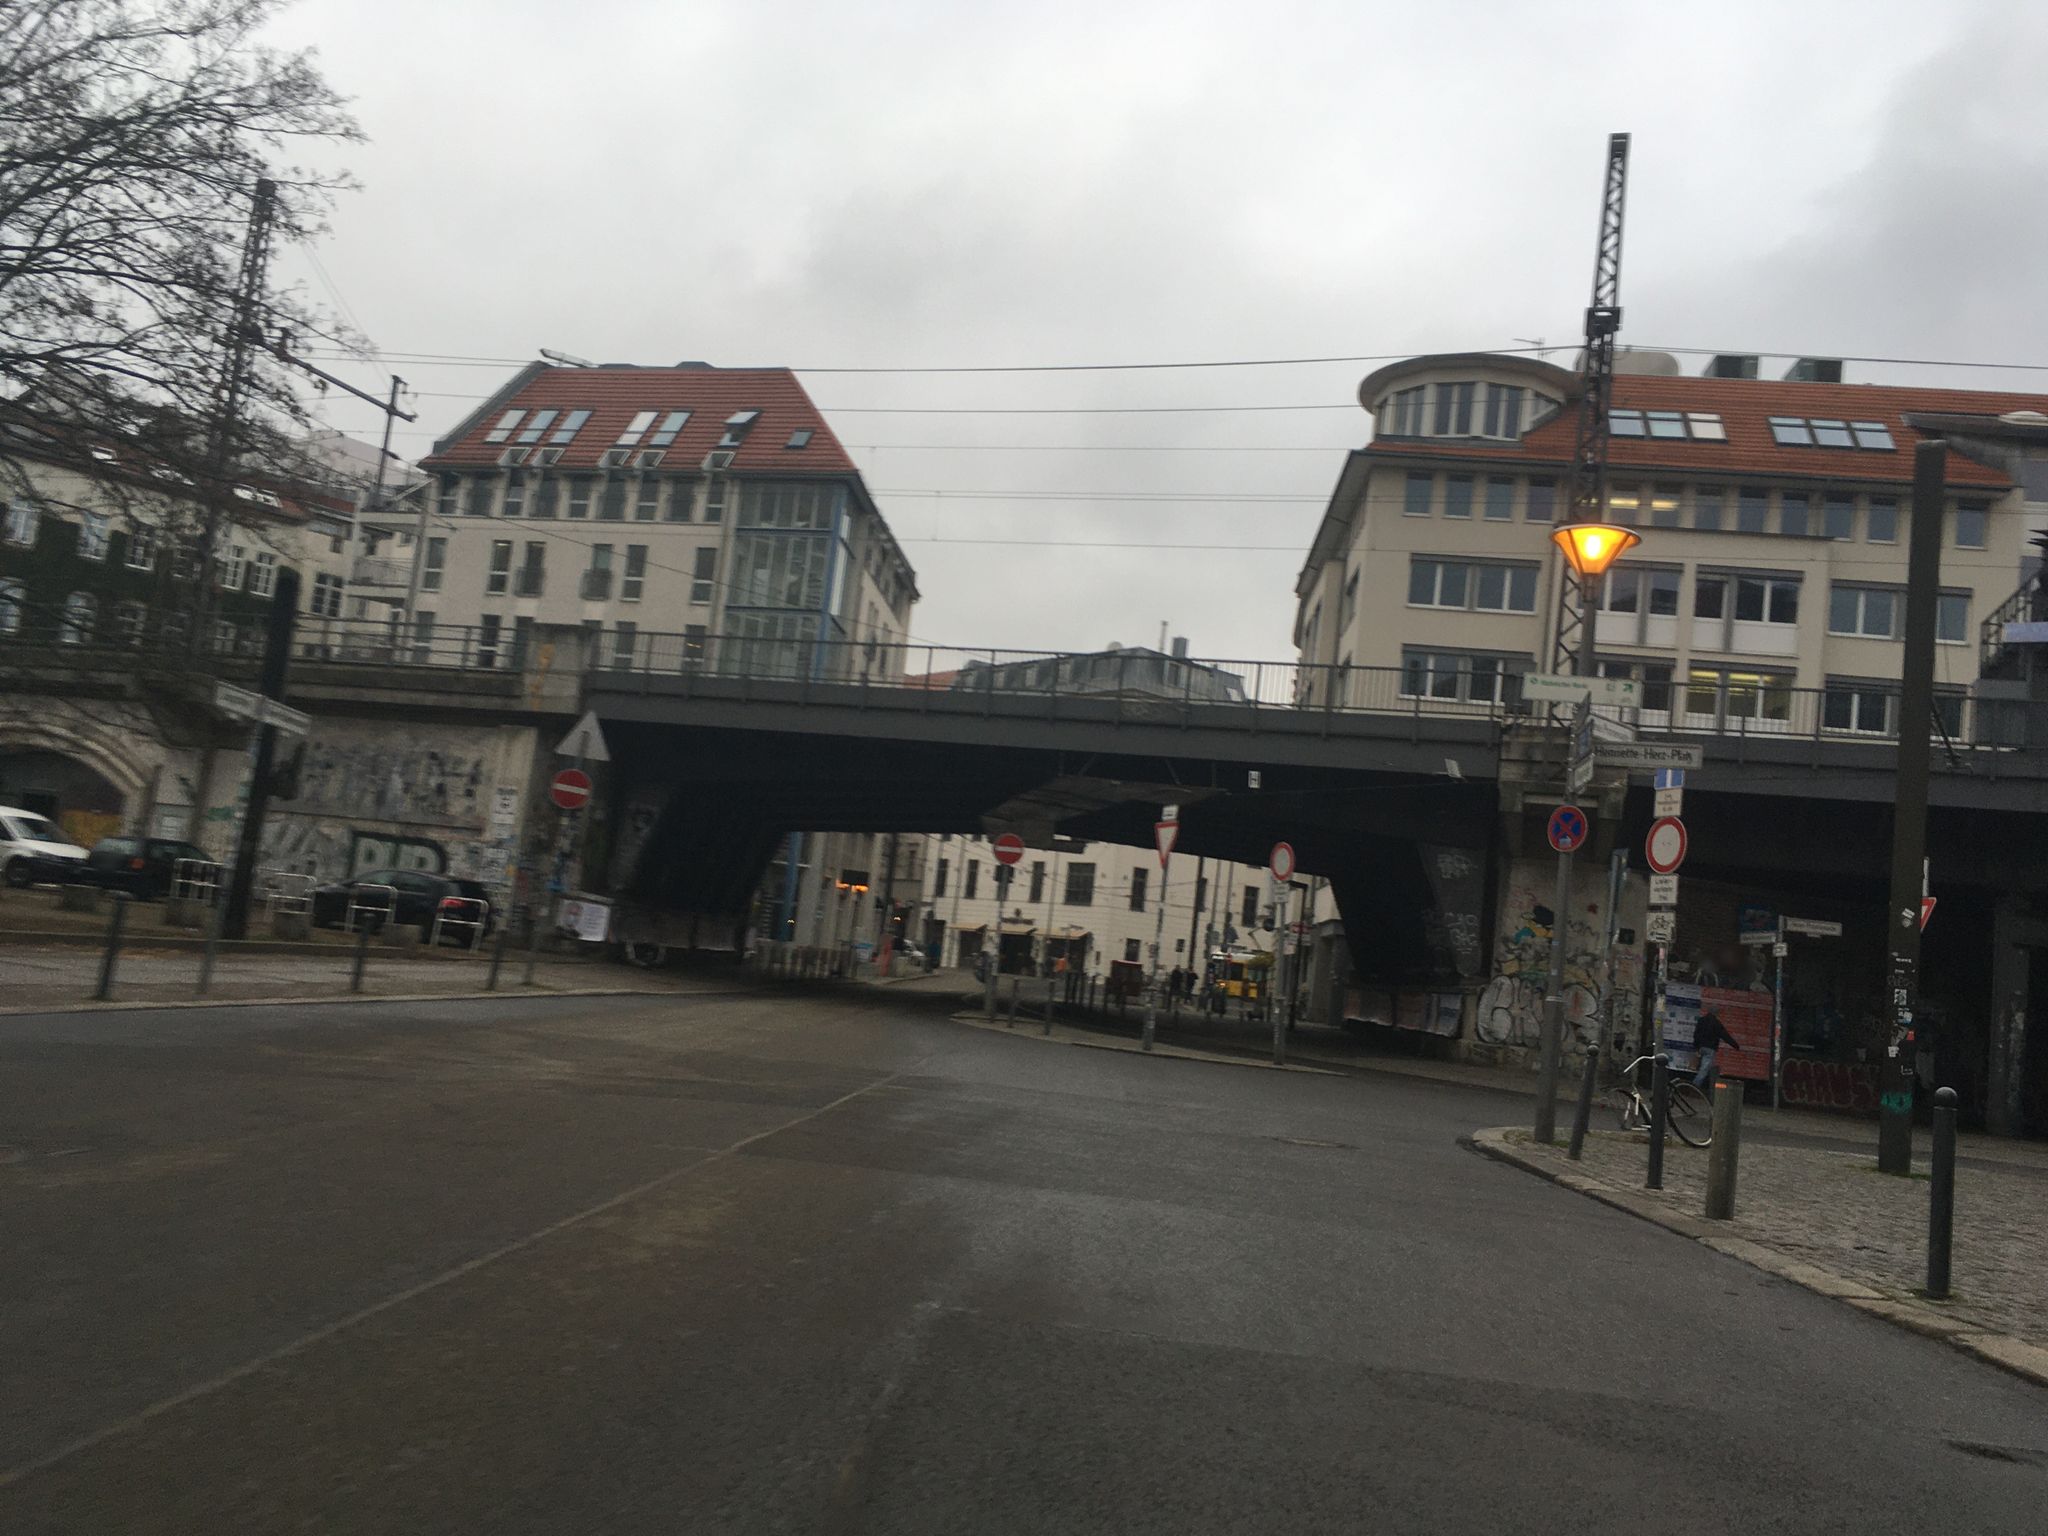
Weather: cloudy
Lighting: day
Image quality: good
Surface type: driving surface
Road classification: tertiary
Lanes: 1
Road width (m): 12.2
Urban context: urban centre
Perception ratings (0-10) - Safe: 1.51, Lively: 6.88, Beautiful: 2.61, Boring: 2.33, Depressing: 6.51, Wealthy: 6.25